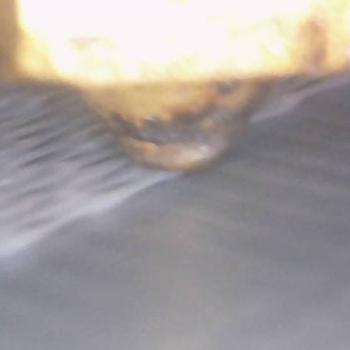
Flow rate: 37%